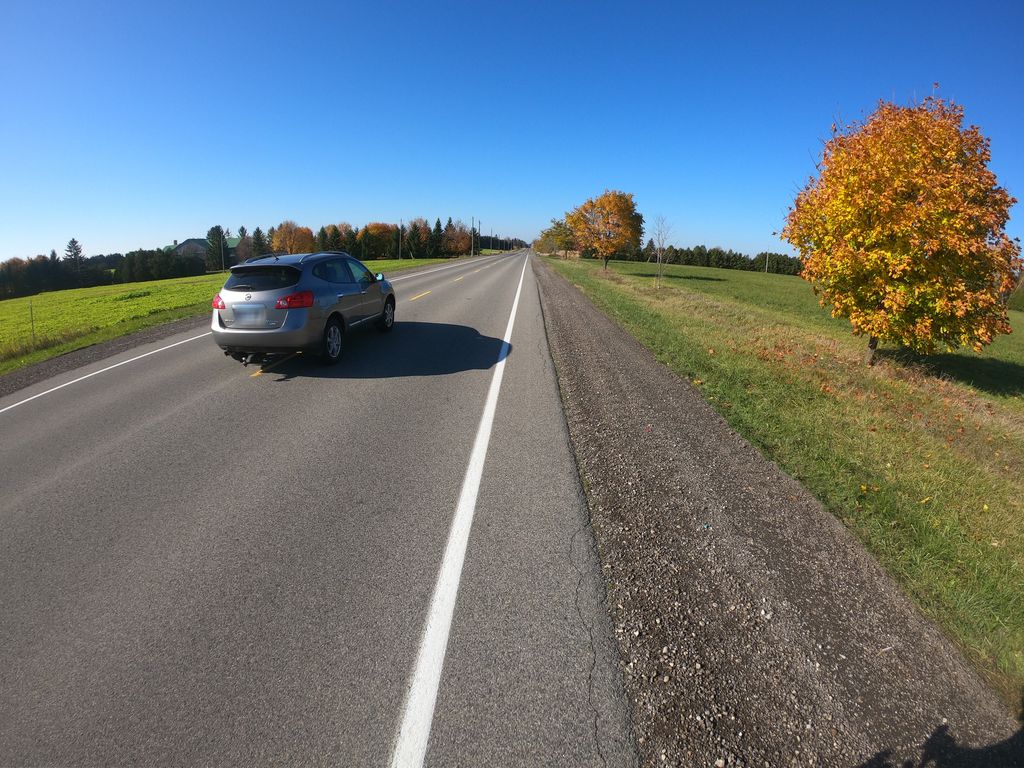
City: kitchener-waterloo